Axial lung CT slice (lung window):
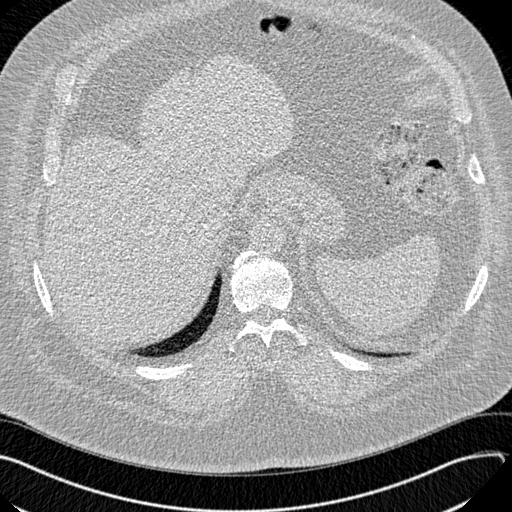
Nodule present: no